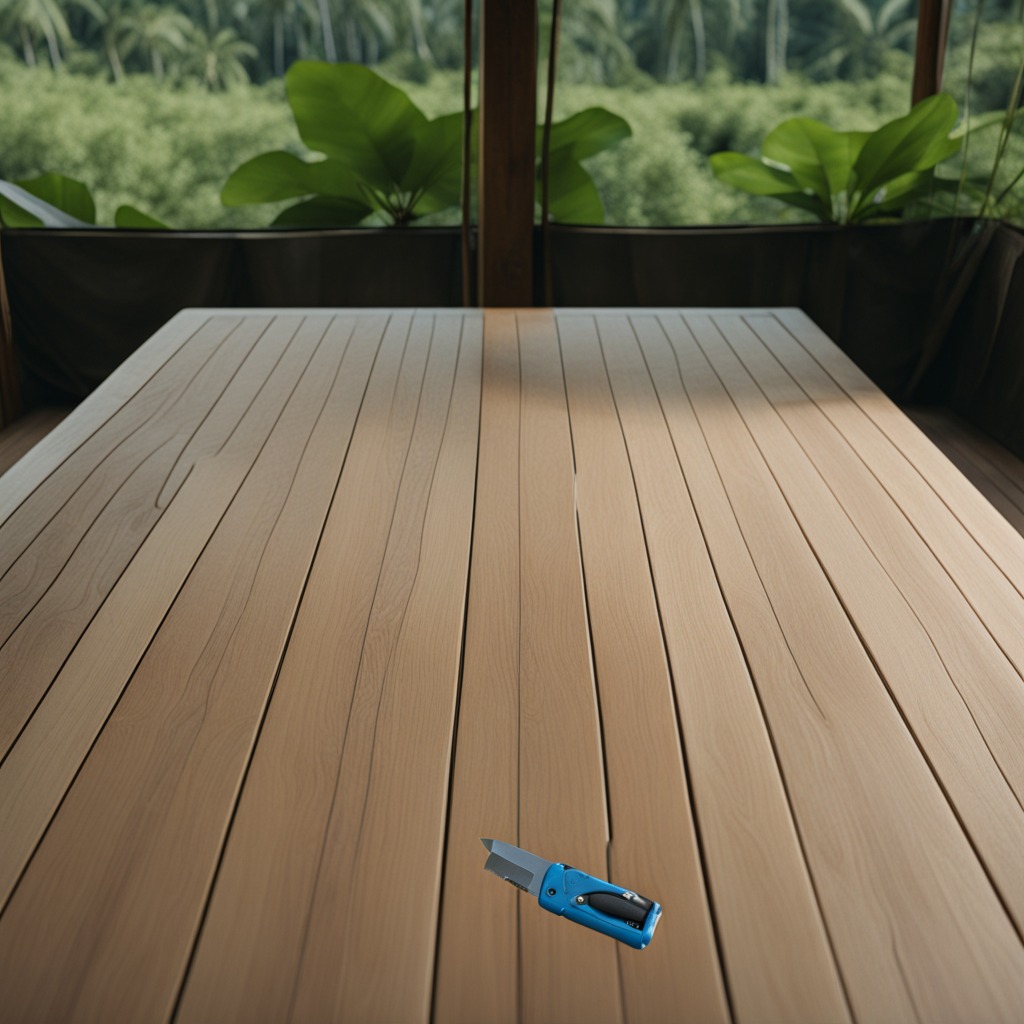
A utility knife lies on a wooden table inside a jungle field workshop tent.